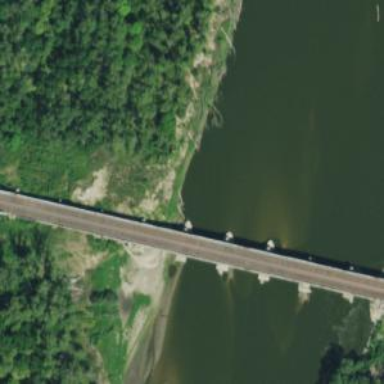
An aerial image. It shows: Viaduct railway bridge.